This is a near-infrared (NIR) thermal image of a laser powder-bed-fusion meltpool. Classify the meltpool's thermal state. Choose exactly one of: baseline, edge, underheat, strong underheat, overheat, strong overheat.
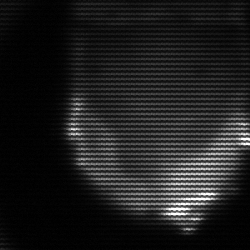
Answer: edge